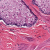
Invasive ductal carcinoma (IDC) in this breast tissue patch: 0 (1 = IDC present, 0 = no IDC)